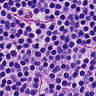
Metastatic tissue present: no